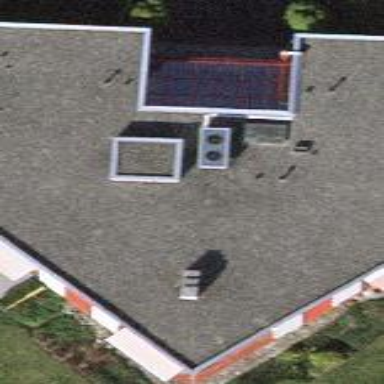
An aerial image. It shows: Apartment building with flat roof.